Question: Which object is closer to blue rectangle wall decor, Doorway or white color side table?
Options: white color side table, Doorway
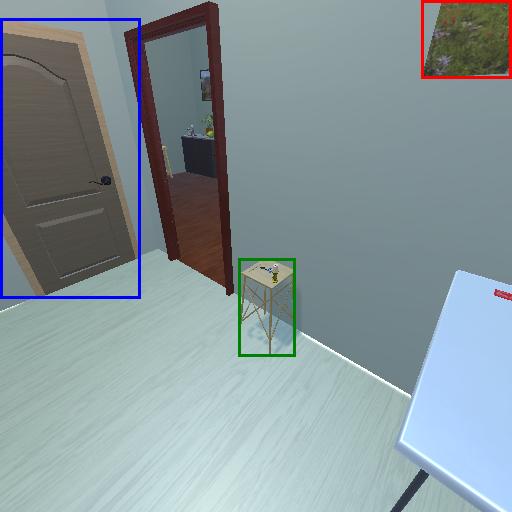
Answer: white color side table